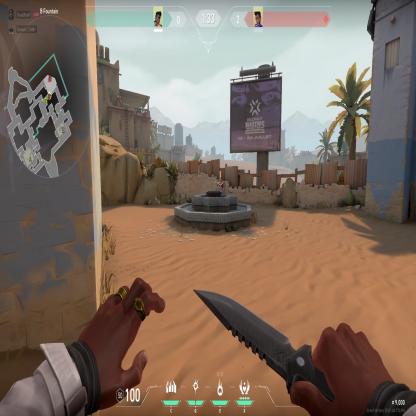
Label: enemy